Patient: sex M, age 53
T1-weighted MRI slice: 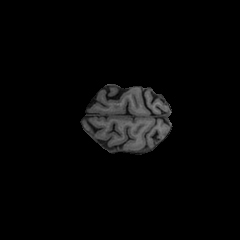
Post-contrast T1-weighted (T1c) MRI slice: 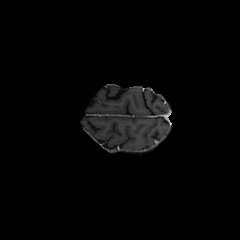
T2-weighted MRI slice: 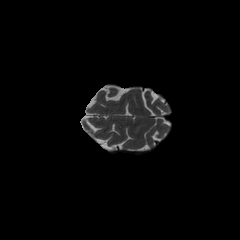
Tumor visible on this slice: no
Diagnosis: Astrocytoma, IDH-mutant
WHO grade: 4